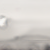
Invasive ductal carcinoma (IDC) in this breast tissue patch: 0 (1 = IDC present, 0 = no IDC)